Question: Say that I want to produce a barplot for the following data (counts):
'''
A B C D
3030 3049 3104 3018
'''
But I also want to put a line plot overlapying the bar plot of the following data(lg):
'''
A 2.485294117647059
B 2.465160980297934
C 2.414123006833713
D 2.457267020762916
'''
This has been my code so far:
'''
b<-barplot(counts,col='black',border=FALSE,axes=FALSE,cex.names = 0.75)
left.axis.pos<-c(quantile(counts))
axis(2,at=left.axis.pos,labels=left.axis.pos,las=2,cex.axis=0.75)
mtext("Number",side=2,line=3,cex=1)
right.axis.ticks<-c(quantile(as.numeric(lg[,2])))
axis(4,at=right.axis.ticks,labels = right.axis.ticks,las=2,cex.axis=0.75)
mtext("ratio",side=4,line=2,cex=1)
lines(lg[,1],as.numeric(lg[,2]), col='grey',lwd=2)
dev.off()
'''
However, the y-axis is either too far up (on left) or too far down (on right).

The original PDF is also <URL>.
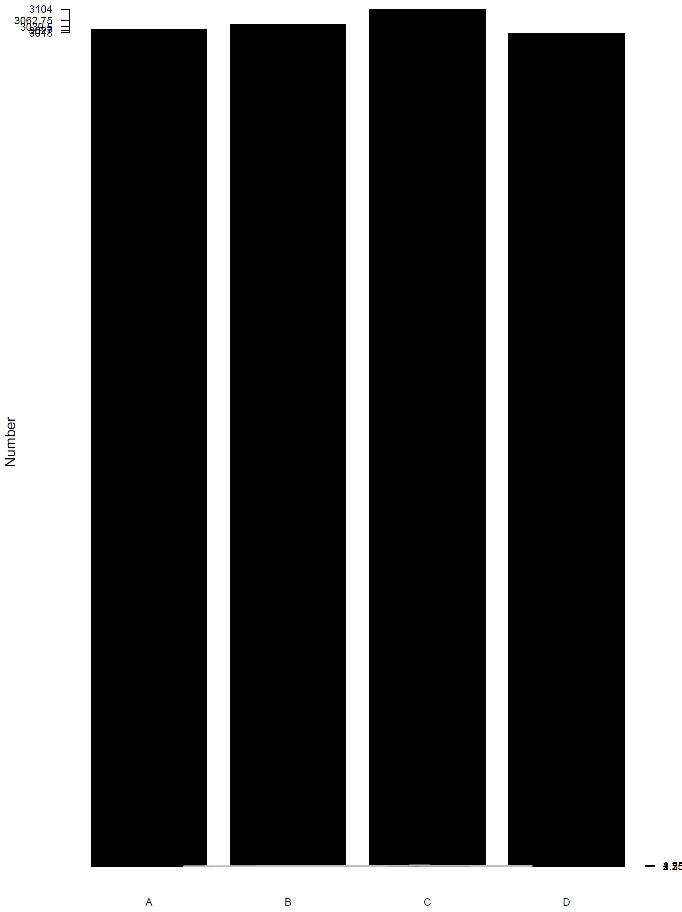
Answer: You probably have to play with settings a little to combine things as intended:
'''
oldmar <- par("mar")
par(mar=c(5.1,4.1,4.1,3.1))
b <- barplot(counts,col='black',border=FALSE,axes=FALSE,cex.names = 0.75)
axis(2,cex.axis=0.75, las=2)
mtext("Number",side=2,line=3,cex=1)
par(new=TRUE)
barplot(rep(NA,4),ylim=range(as.numeric(lg[,2])),axes=FALSE)
axis(4, cex.axis=0.75, las=2)
lines(b, as.numeric(lg[,2]),col="grey",lwd=2)
box()
par(mar=oldmar)
par(new=FALSE)
'''